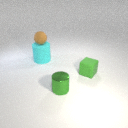
large cyan rubber cylinder behind small green rubber cube